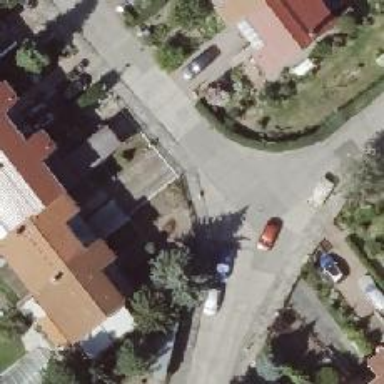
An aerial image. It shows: Concrete sidewalk that functions as footway.